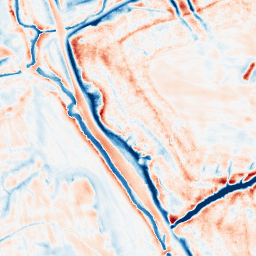
Category: edge_preserving
Decomposition family: bilateral
Decomposition parameters: d: 21
sigma_color: 75
sigma_space: 150
Upsampling method: quartic
Upsampling parameters: scale: 8
Upsampling scale: 8